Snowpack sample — Buffalo Mountain, Silverthorne, Colorado, USA (1/25/25, 10:11 AM MST)
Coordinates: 39.6222, -106.1139
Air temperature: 22 °F
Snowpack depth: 110 cm
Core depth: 30 cm
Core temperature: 42.8 °F
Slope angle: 12°, slope face: 102°
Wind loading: high
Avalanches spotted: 0
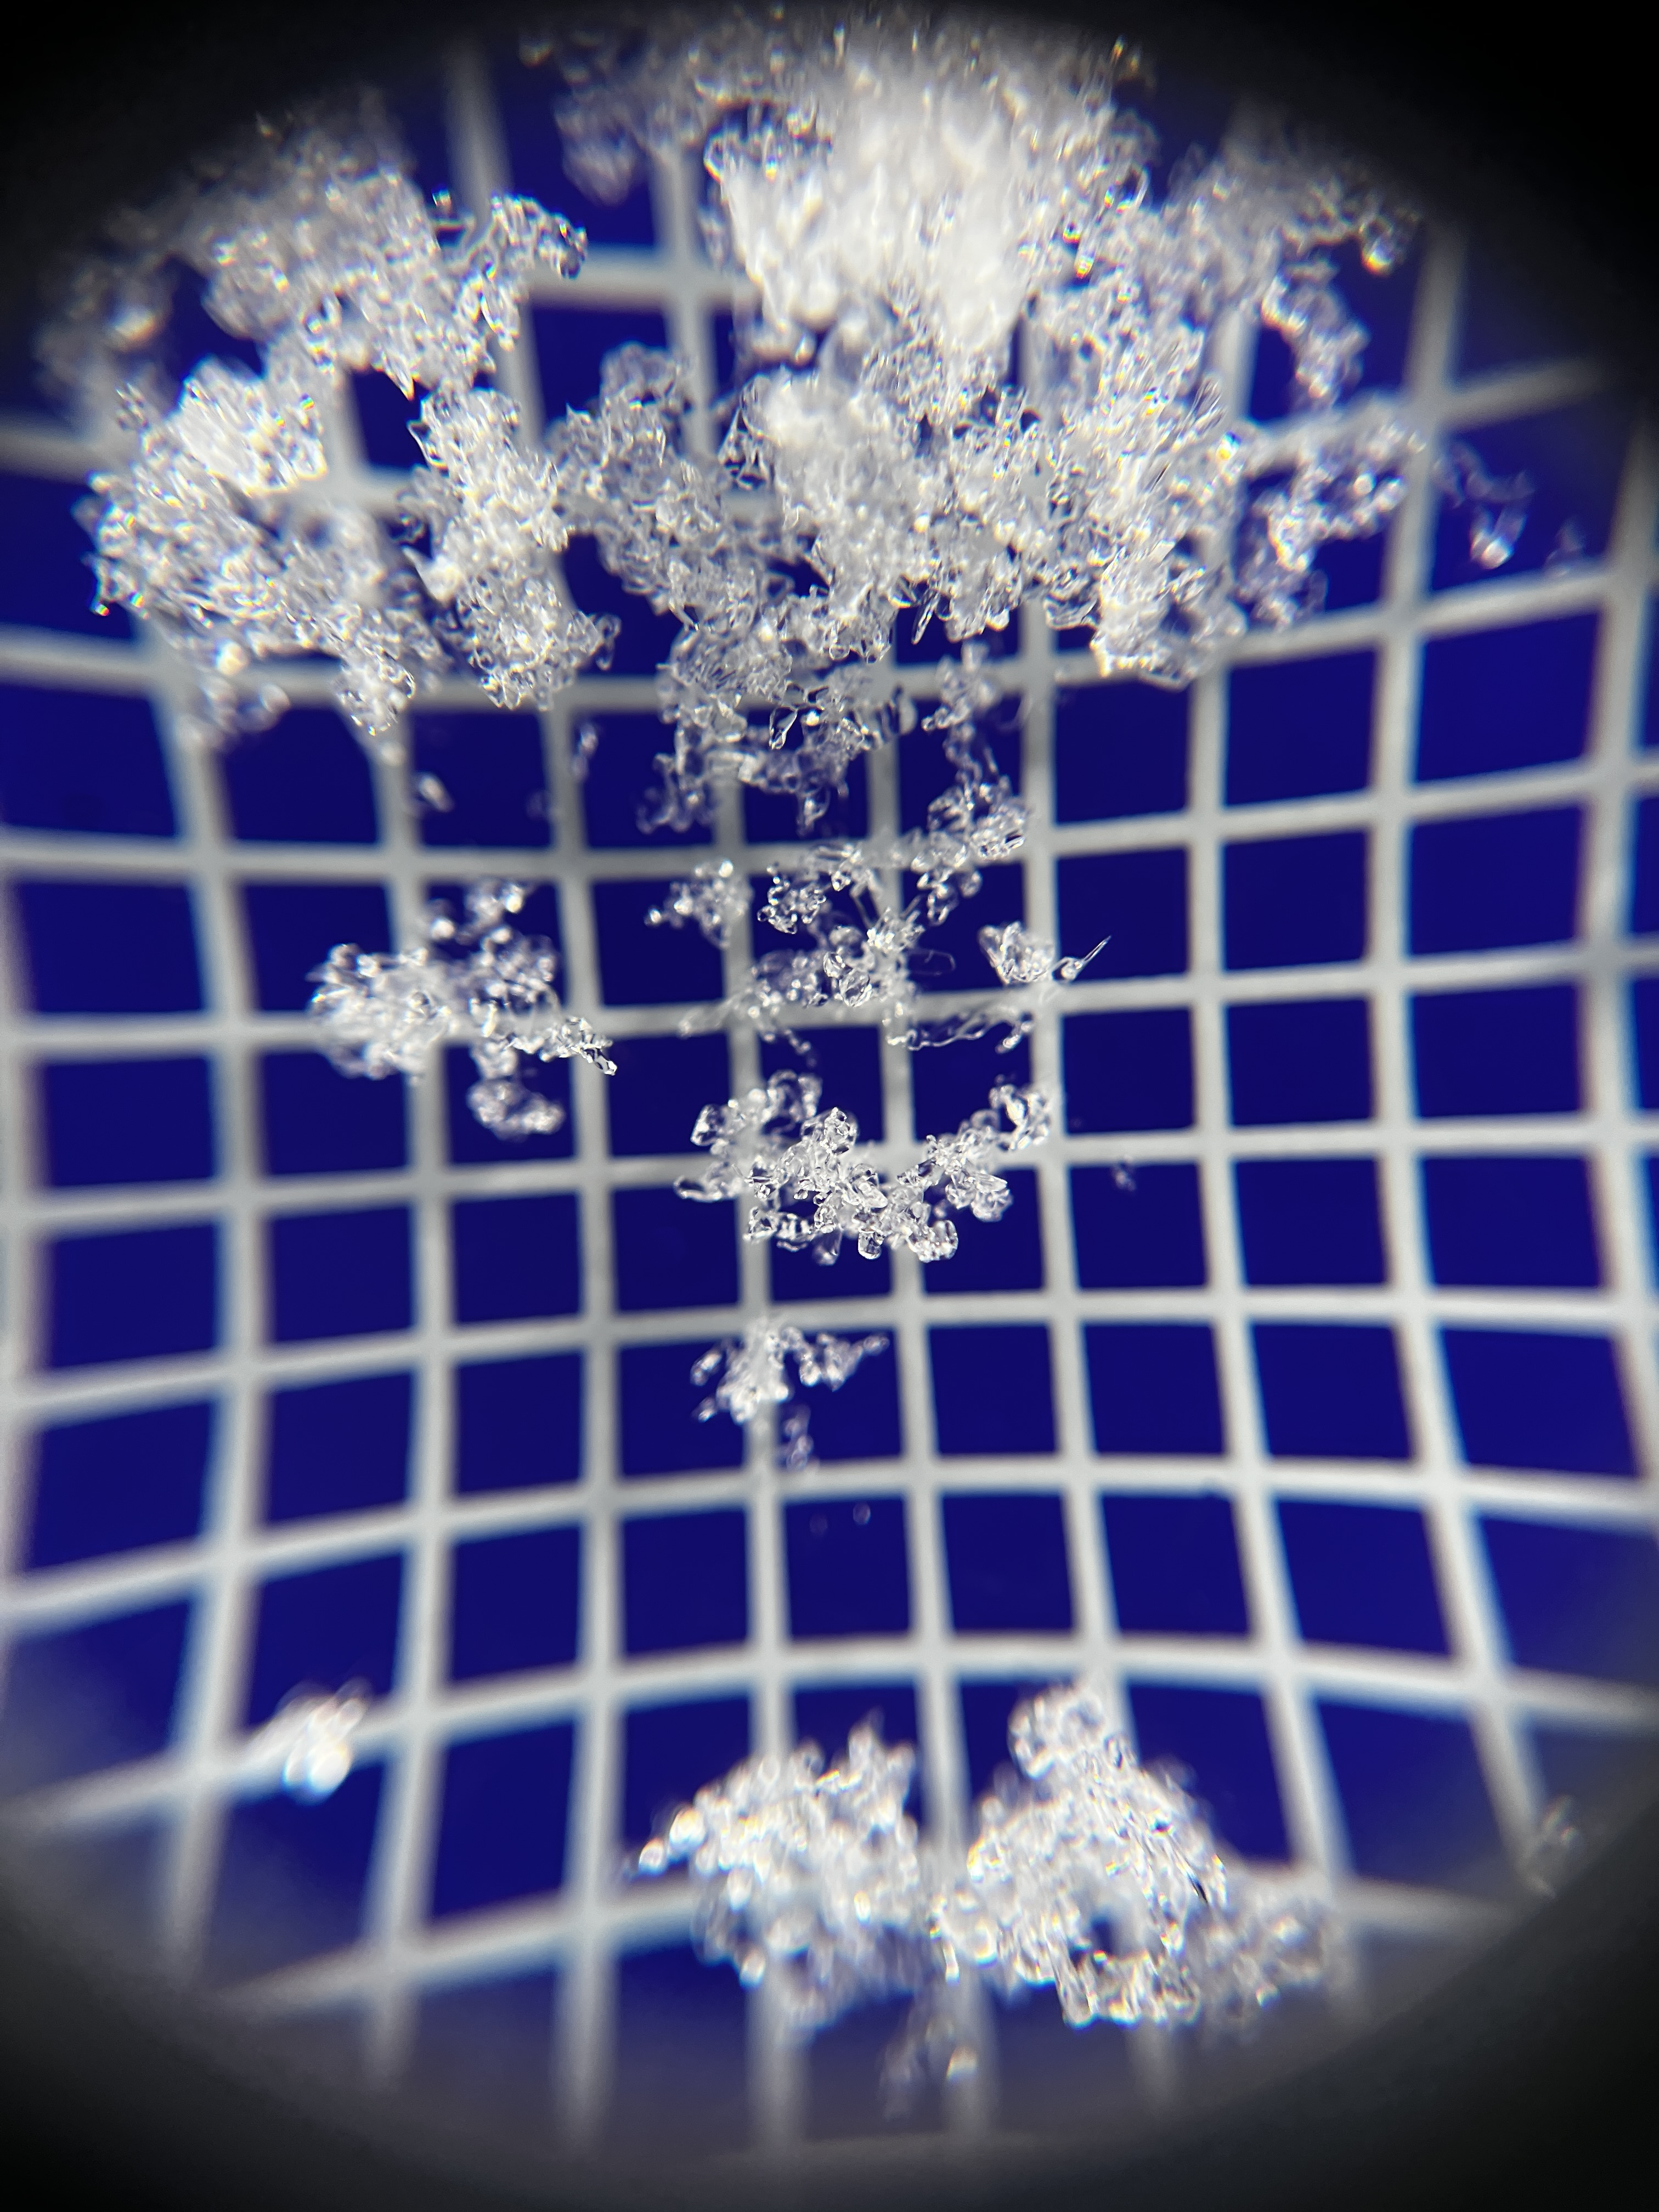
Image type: magnified_profile
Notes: No avalanches nearby, collected on the outskirts of a fire break 15 meters from the treeline, on way to Buffalo and Red Mountain